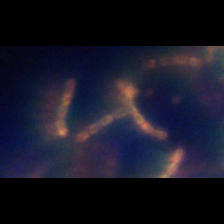
Taxon: Chaetoceros
Group: Diatoms